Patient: sex F, age 54
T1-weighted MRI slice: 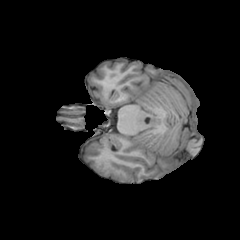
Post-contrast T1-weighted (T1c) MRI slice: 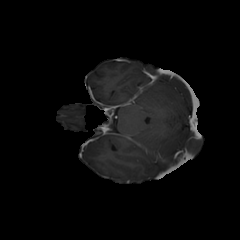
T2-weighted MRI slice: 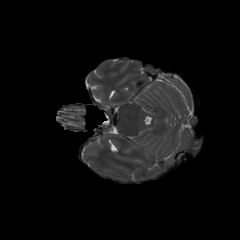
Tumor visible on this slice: yes
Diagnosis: Glioblastoma, IDH-wildtype
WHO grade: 4